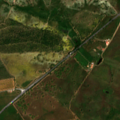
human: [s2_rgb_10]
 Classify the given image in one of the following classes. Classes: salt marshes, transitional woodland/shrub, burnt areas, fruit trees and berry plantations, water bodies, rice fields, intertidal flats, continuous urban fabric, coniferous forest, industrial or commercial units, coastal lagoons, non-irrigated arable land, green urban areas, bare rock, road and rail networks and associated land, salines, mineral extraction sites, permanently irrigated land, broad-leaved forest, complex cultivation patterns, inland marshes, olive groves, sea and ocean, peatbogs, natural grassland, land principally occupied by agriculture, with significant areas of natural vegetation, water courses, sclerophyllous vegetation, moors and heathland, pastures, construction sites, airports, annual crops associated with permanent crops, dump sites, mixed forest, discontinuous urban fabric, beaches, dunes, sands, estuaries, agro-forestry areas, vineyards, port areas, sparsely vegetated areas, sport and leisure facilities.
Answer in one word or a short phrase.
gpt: non-irrigated arable land, olive groves, pastures, agro-forestry areas, transitional woodland/shrub